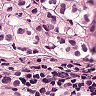
Metastatic tissue present: yes